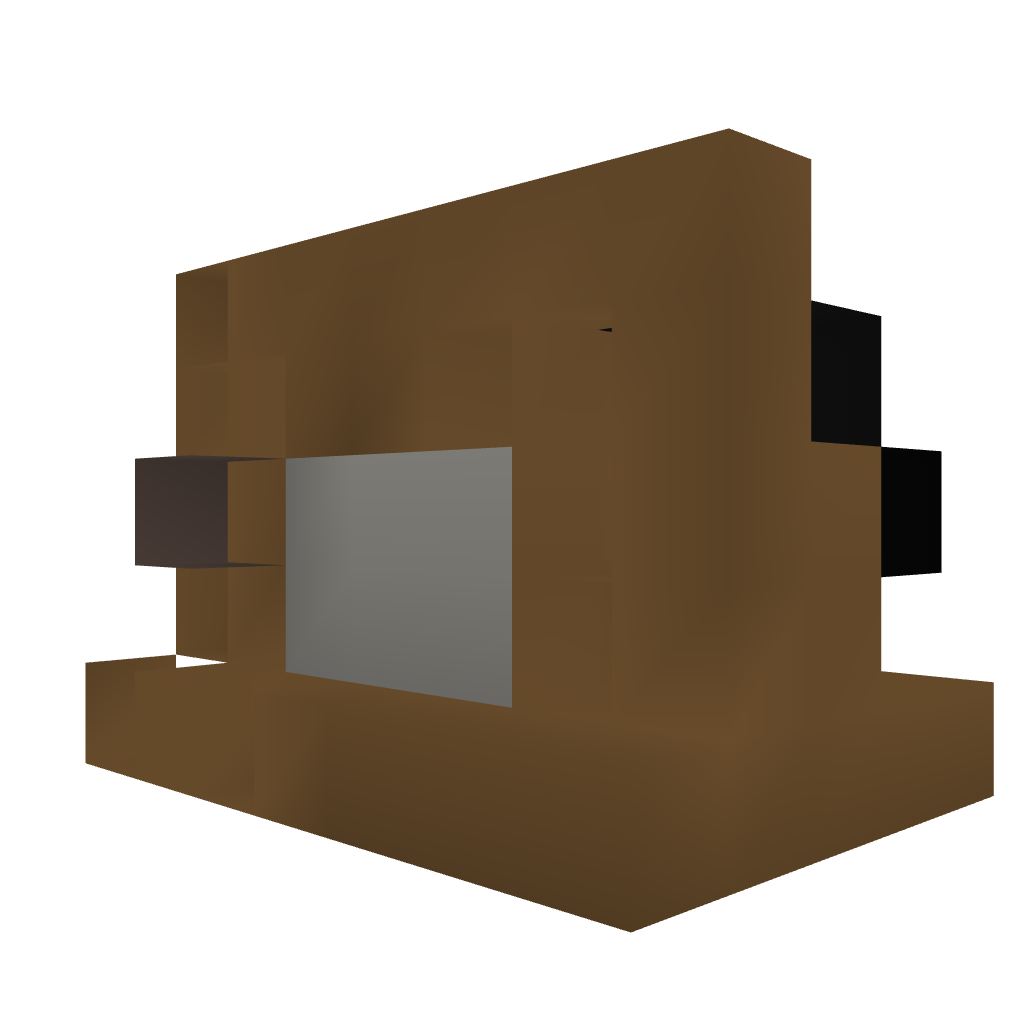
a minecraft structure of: PLANS FOR STEAMBATH